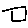
Label: square